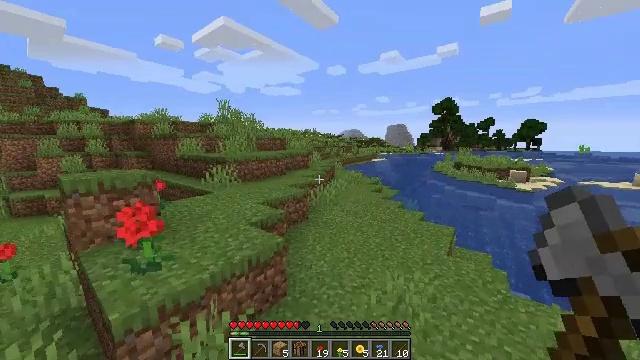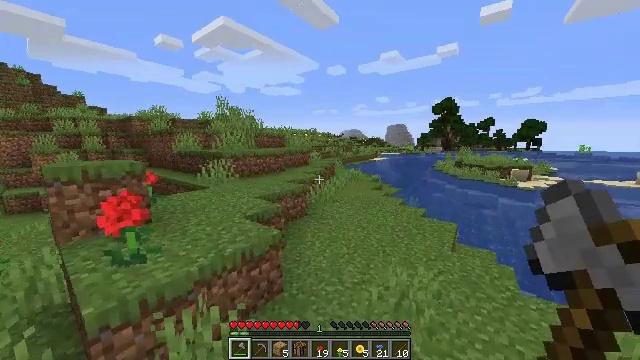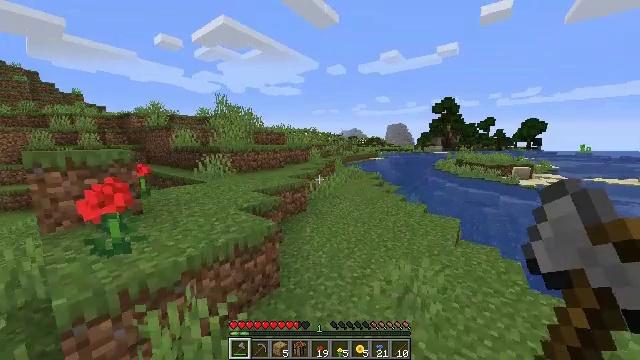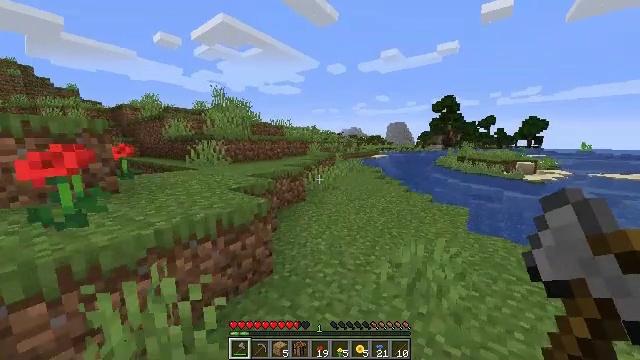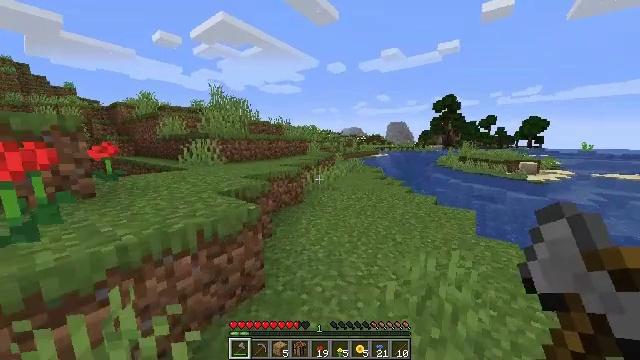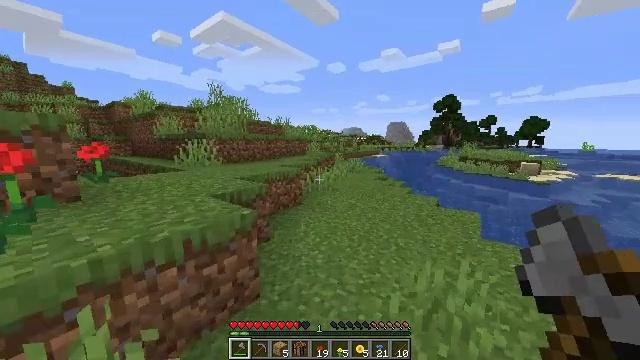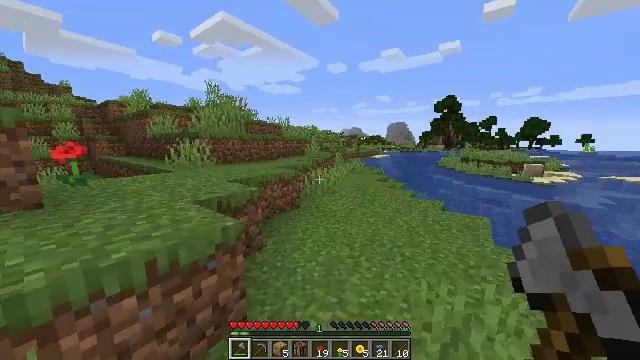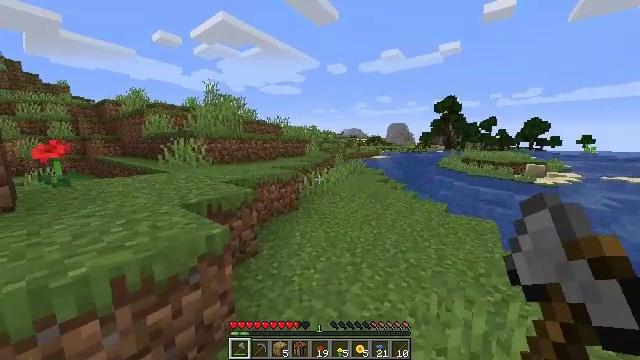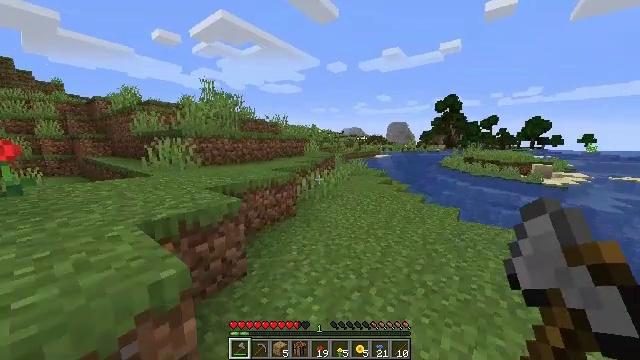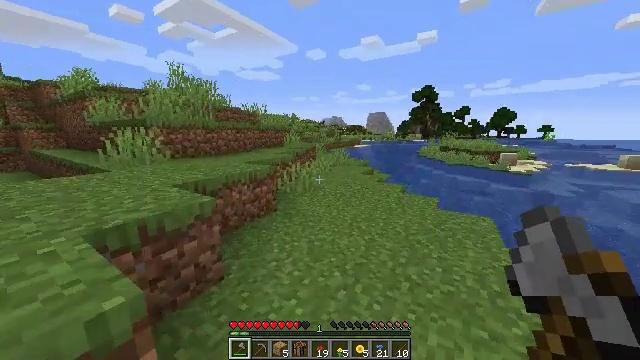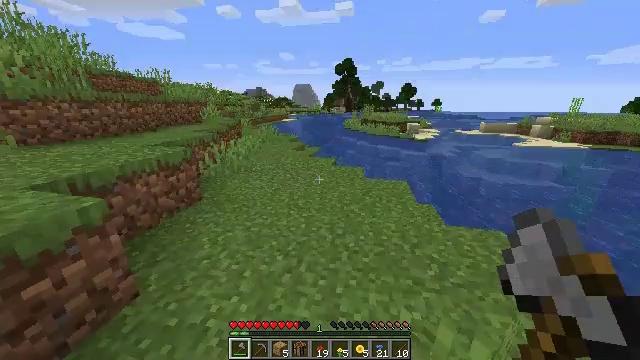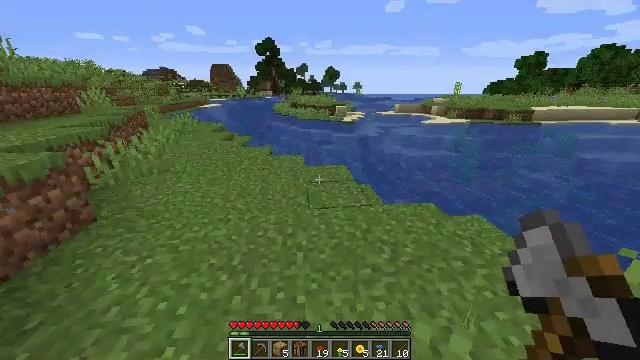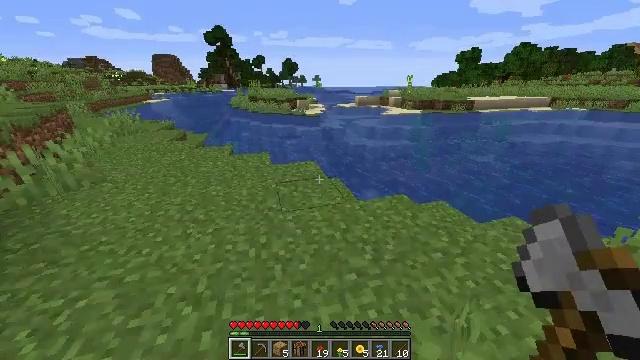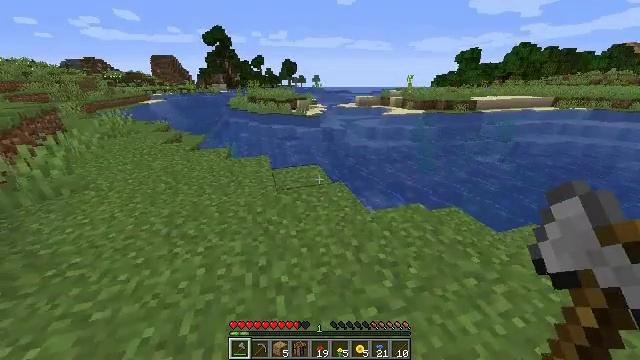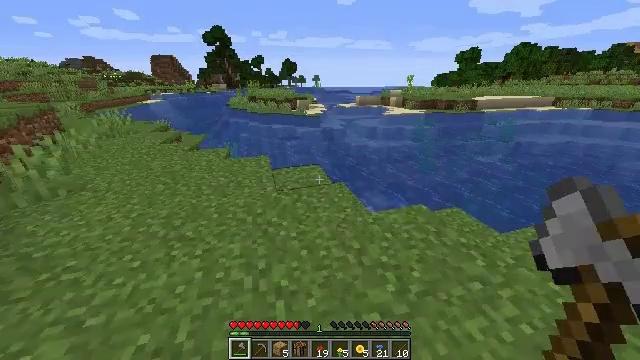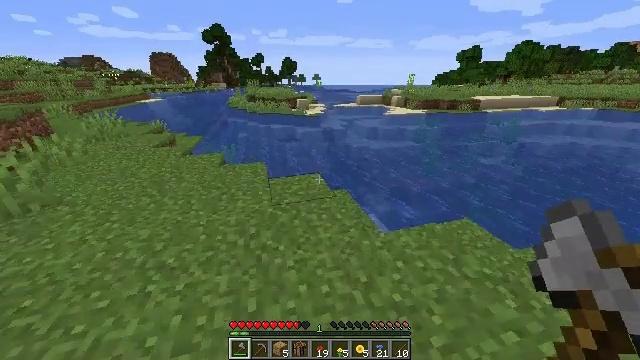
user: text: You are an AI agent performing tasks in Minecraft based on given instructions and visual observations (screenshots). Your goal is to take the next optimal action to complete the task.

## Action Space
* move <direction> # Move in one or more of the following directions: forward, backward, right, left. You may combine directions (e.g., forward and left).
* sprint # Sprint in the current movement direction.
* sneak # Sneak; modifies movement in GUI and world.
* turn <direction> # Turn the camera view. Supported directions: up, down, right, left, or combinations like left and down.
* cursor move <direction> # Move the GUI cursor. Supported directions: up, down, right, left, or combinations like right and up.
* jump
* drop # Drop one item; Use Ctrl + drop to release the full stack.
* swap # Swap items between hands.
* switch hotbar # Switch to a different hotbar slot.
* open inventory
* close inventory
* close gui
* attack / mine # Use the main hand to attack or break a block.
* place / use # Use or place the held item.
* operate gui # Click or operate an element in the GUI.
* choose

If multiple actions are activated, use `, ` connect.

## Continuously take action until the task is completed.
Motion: motion action
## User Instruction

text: Break the sugar cane.
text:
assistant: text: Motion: move forward
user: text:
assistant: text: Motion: move forward
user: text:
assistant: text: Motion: move forward
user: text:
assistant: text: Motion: move forward
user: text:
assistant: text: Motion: move forward
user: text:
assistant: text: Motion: move forward
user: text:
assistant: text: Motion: move forward
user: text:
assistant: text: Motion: move forward
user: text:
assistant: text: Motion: move forward, turn right and down
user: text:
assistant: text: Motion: move forward, turn right and down
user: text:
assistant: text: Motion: move forward, turn right and down
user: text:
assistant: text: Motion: move forward, turn right and down
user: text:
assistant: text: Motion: move forward
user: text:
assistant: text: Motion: move forward
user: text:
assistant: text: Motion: move forward
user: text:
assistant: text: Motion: move forward
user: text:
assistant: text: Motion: move forward
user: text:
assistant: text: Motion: move forward
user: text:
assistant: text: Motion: move forward
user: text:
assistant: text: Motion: move forward
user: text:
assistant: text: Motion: move forward
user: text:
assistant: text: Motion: move forward
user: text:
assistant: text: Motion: move forward
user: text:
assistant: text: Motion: move forward
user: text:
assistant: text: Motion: move forward
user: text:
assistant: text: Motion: move forward
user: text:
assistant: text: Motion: move forward
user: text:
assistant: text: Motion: move forward, turn left
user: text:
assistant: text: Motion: move forward, turn left and down
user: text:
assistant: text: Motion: move forward, turn down